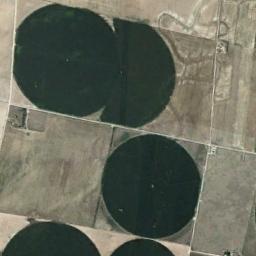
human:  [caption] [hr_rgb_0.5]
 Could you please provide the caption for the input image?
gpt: Three circular and semi-circular green circular fields .

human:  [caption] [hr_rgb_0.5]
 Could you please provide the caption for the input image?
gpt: Five circle farmland are in the bare land .

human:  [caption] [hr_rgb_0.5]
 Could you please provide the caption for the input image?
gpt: Several dark green circular or fan-shaped farmlands are surrounded by wasteland and some roads go through the wasteland .

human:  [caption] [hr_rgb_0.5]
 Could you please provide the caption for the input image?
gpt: Most round fields are green .

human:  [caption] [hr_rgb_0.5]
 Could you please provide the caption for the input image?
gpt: There are several green circular farmlands .